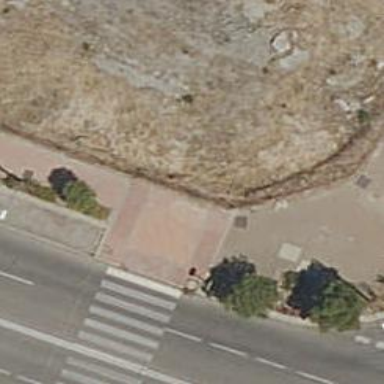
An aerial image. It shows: Footway made of paving stones.